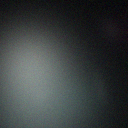
Screen state: off